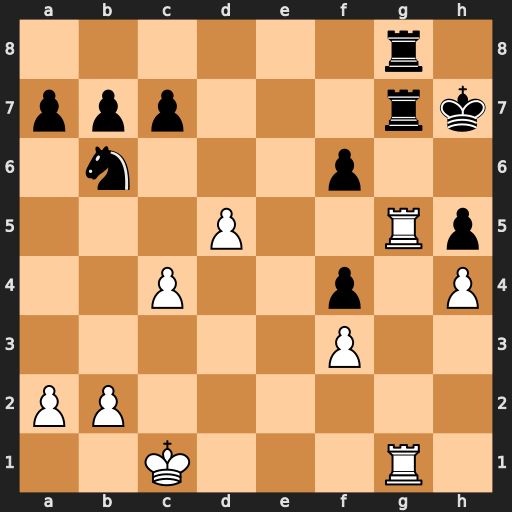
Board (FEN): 6r1/ppp3rk/1n3p2/3P2Rp/2P2p1P/5P2/PP6/2K3R1
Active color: w
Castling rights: -
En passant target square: -
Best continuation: Rxh5#